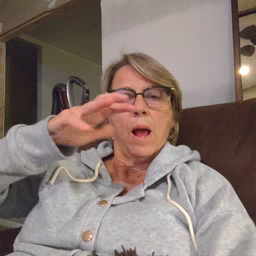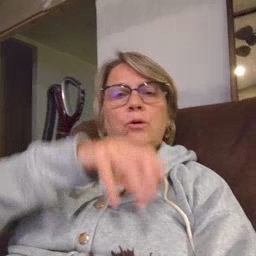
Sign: helicopter